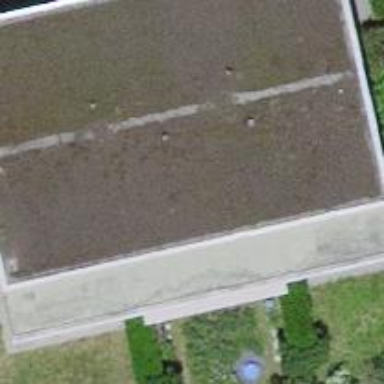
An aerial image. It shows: Residential building.